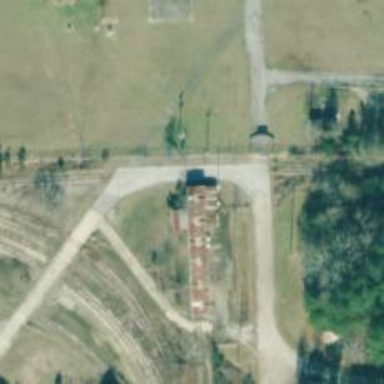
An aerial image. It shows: Rail spur service.